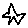
Label: star